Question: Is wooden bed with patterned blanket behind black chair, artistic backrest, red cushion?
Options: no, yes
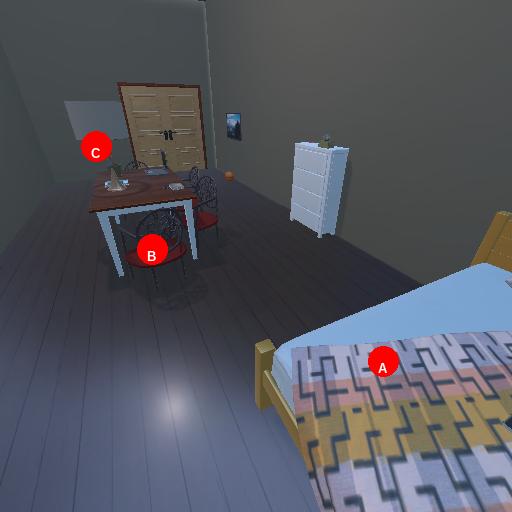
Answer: no